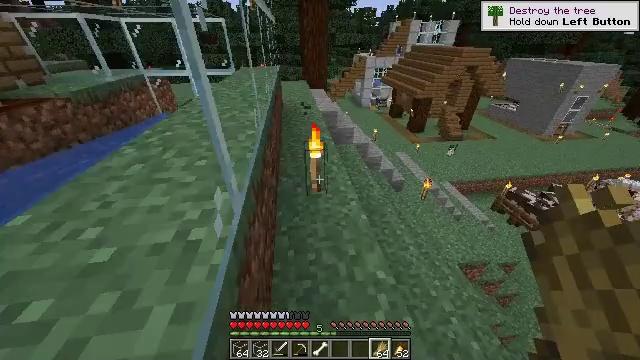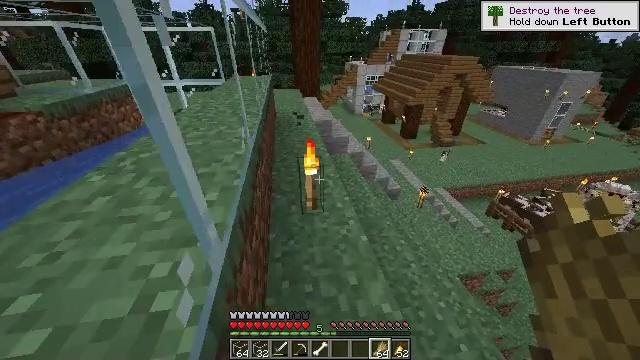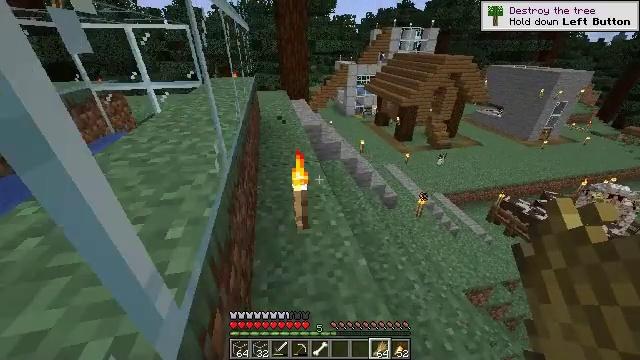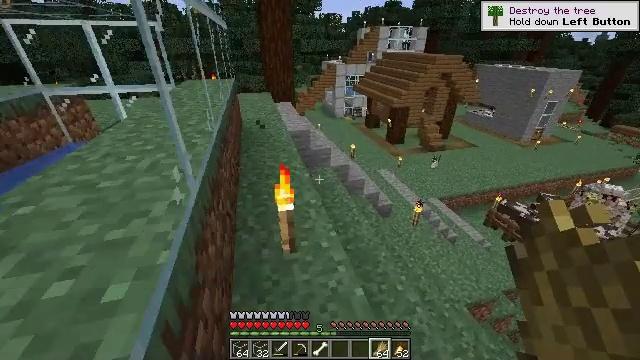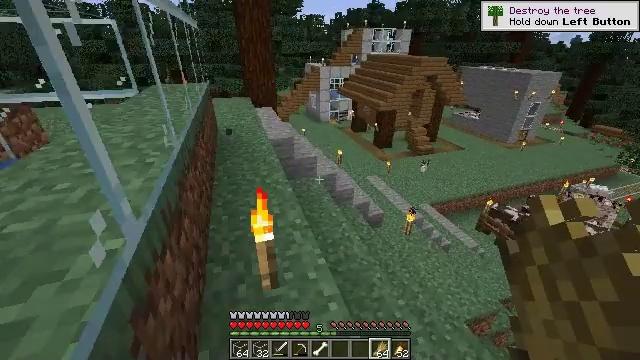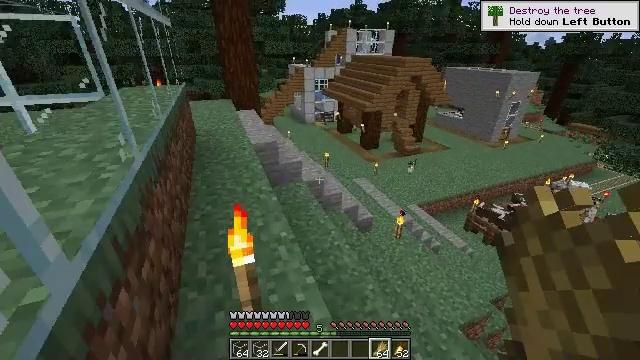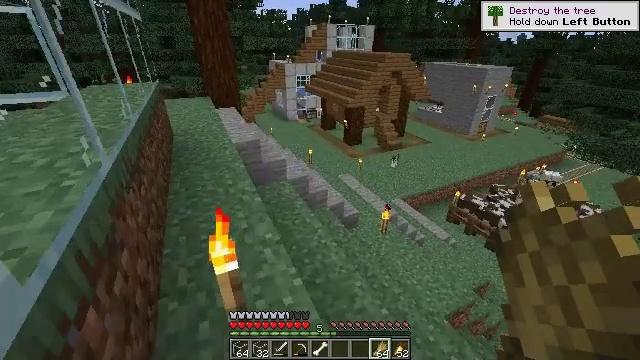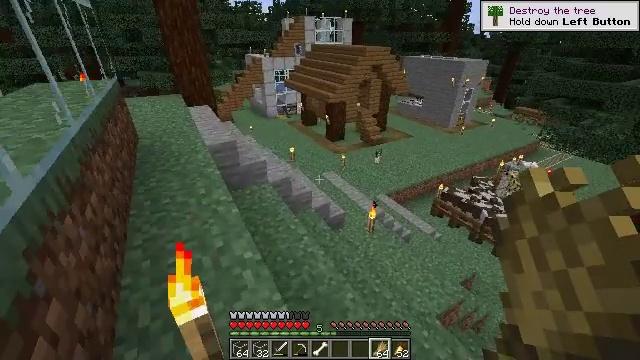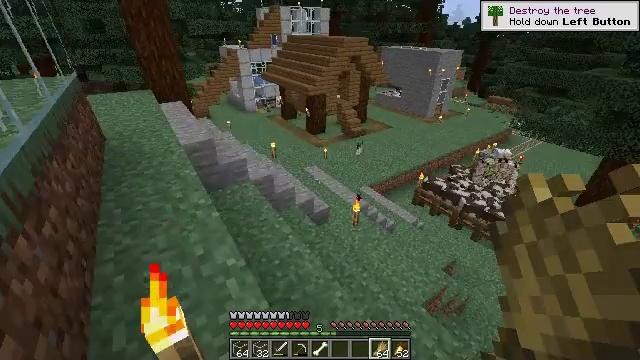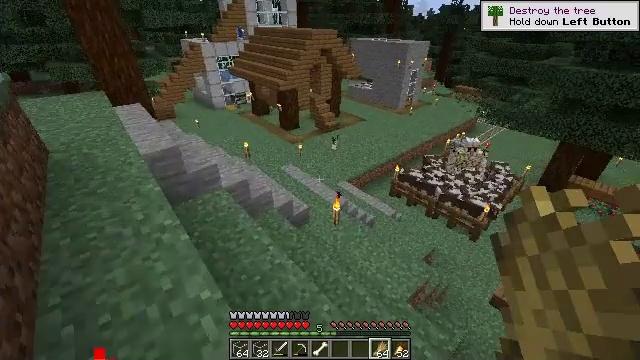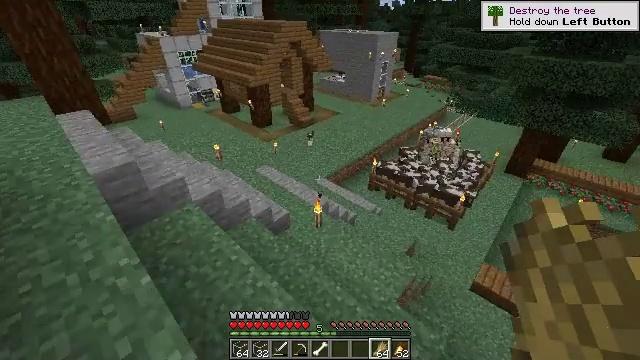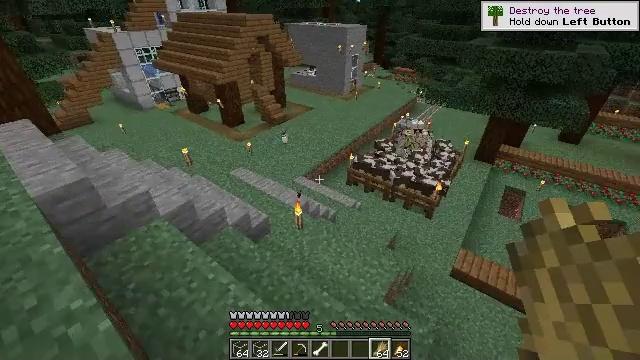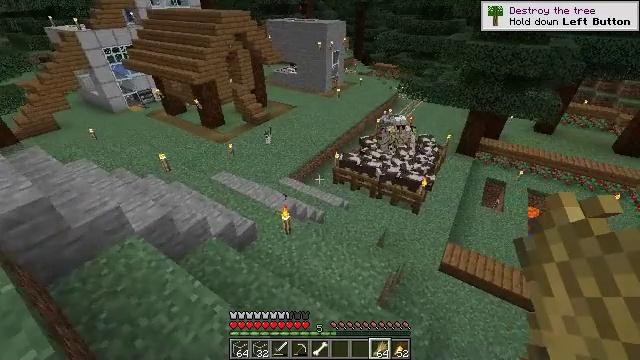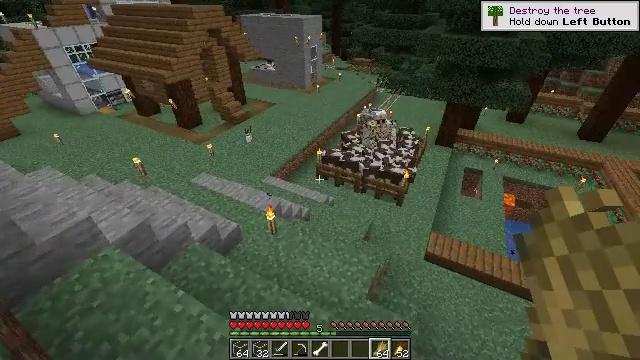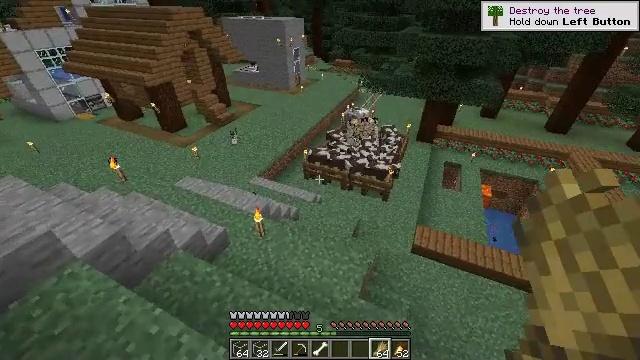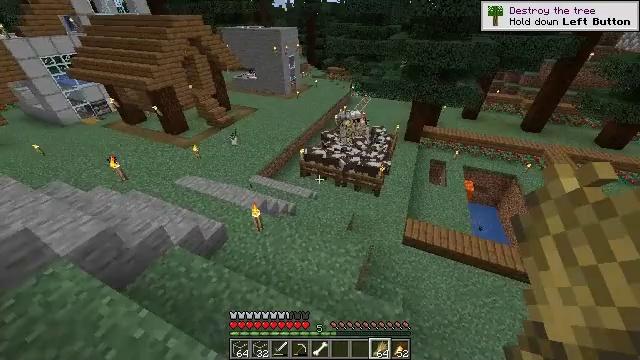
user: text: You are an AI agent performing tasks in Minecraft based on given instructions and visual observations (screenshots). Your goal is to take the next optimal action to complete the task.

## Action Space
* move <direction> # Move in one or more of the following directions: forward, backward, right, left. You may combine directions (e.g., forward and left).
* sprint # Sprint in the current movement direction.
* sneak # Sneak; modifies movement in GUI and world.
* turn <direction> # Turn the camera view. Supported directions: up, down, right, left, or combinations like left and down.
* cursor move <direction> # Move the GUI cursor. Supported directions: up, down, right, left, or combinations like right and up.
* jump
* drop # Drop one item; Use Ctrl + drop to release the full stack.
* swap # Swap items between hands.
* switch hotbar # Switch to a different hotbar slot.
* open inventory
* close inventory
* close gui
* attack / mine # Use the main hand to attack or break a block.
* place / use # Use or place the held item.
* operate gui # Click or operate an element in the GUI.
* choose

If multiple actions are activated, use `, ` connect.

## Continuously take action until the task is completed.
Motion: motion action
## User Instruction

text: Gather spruce fence pieces.
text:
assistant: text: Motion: move forward and move left, turn right and up
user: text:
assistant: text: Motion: move forward, turn right and up
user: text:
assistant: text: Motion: move forward, turn right and up
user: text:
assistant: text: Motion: move forward, turn right and up
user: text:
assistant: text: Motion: move forward, turn right
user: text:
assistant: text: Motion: move forward, turn right
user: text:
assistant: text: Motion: move forward, turn right
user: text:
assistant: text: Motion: move forward, turn right and down
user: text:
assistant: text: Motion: move forward, turn right and down
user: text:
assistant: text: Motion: move forward, turn right and down
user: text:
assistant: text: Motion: move forward, turn right and down
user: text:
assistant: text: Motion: move forward, turn right
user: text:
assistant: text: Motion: move forward, sprint, turn right
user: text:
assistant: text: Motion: move forward, sprint, turn right
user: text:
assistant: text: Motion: move forward, sprint, turn right
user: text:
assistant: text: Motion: move forward, sprint, turn right
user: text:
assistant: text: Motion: move forward, sprint, turn right
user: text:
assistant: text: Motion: move forward, turn right
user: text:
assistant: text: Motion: move forward, turn right
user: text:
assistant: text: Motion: move forward
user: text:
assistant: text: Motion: move forward
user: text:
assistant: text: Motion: move forward
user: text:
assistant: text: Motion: move forward
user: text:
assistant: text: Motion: move forward
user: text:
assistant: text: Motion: move forward
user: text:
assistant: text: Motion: move forward
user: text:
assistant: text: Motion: move forward
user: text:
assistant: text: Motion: move forward, turn right
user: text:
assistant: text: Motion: move forward, turn right
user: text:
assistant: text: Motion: move forward, turn right